Field crop: maize
Growth stage: 2
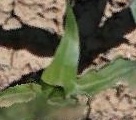
Species: maize